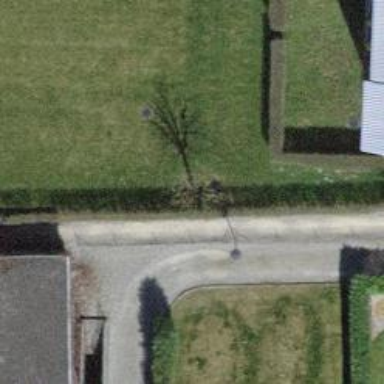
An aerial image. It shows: Footway with surface of fine gravel.